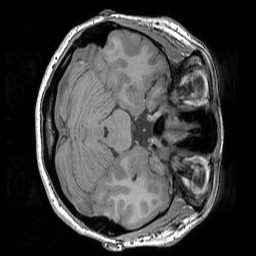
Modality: T1w
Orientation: axial
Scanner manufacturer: siemens
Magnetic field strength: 3 T
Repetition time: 1.83 s
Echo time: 0.00303 s